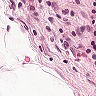
Metastatic tissue present: yes